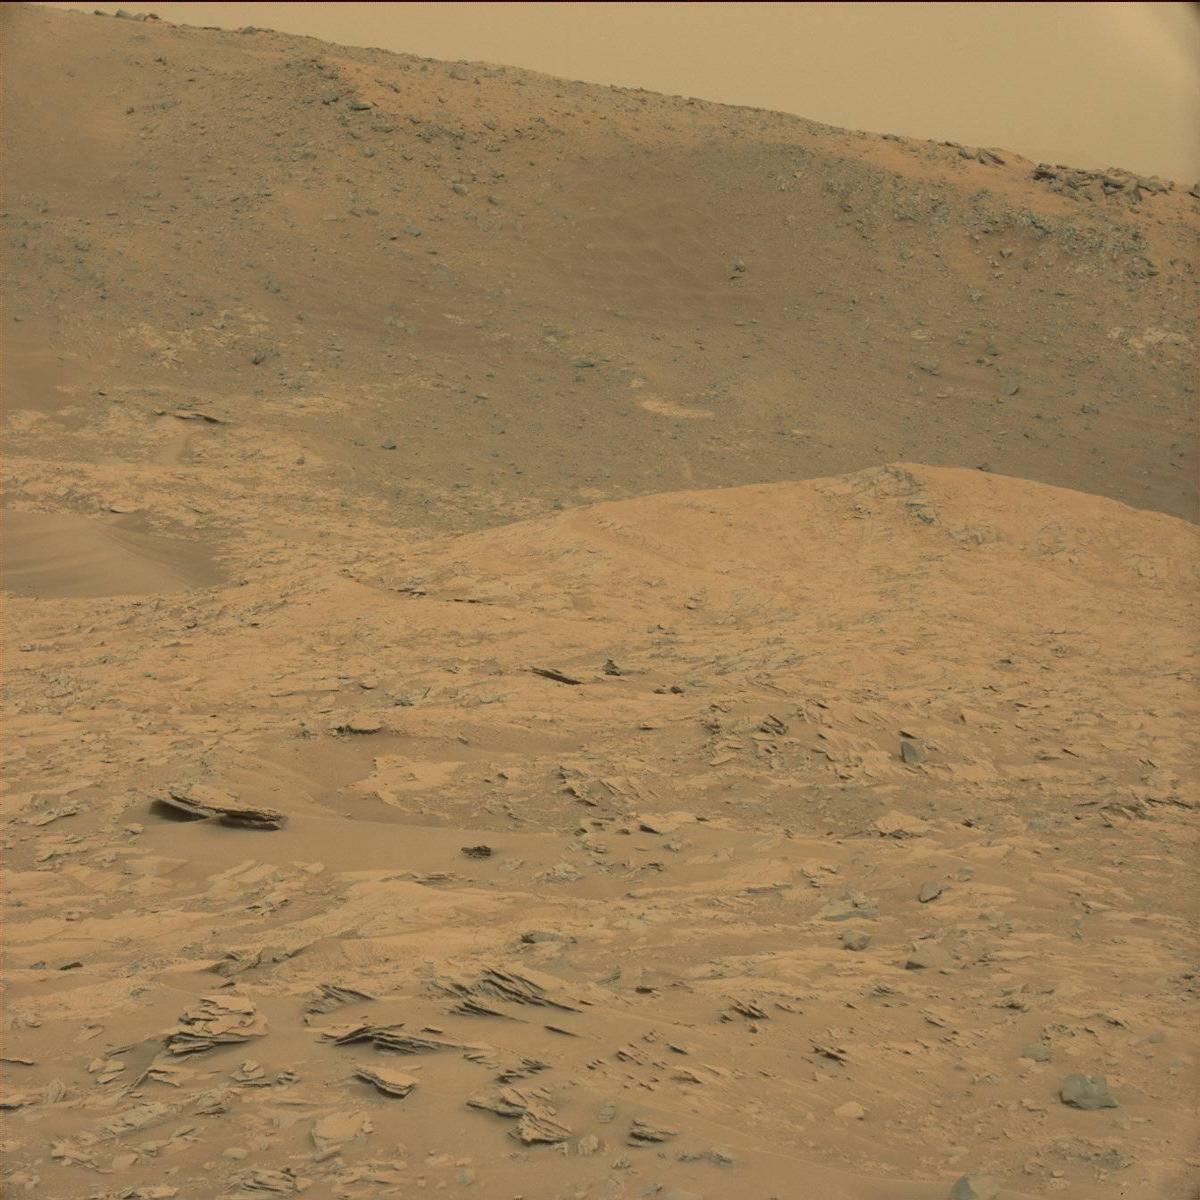
Terrain classes present: Bedrock, Ridge, Sand / Soil, Sky